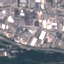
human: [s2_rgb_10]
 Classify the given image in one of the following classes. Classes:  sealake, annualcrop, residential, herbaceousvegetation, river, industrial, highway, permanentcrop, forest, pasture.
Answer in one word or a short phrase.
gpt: Industrial